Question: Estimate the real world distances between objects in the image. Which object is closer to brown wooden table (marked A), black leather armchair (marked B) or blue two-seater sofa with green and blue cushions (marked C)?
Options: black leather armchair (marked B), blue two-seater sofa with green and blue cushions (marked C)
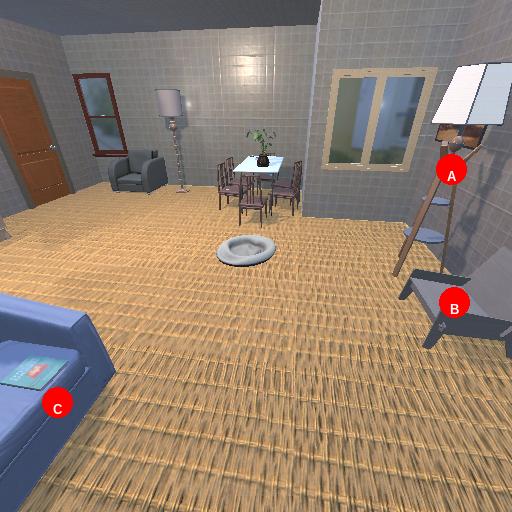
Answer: black leather armchair (marked B)